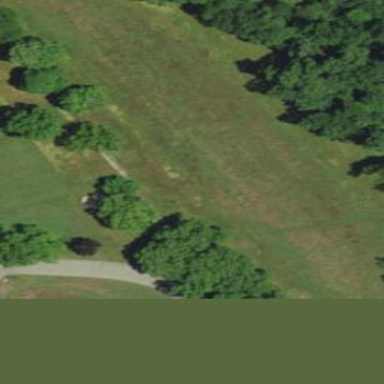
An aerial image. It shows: Golf fairway in the image.